Field crop: maize
Growth stage: 1
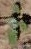
Species: chenopodium